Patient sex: M
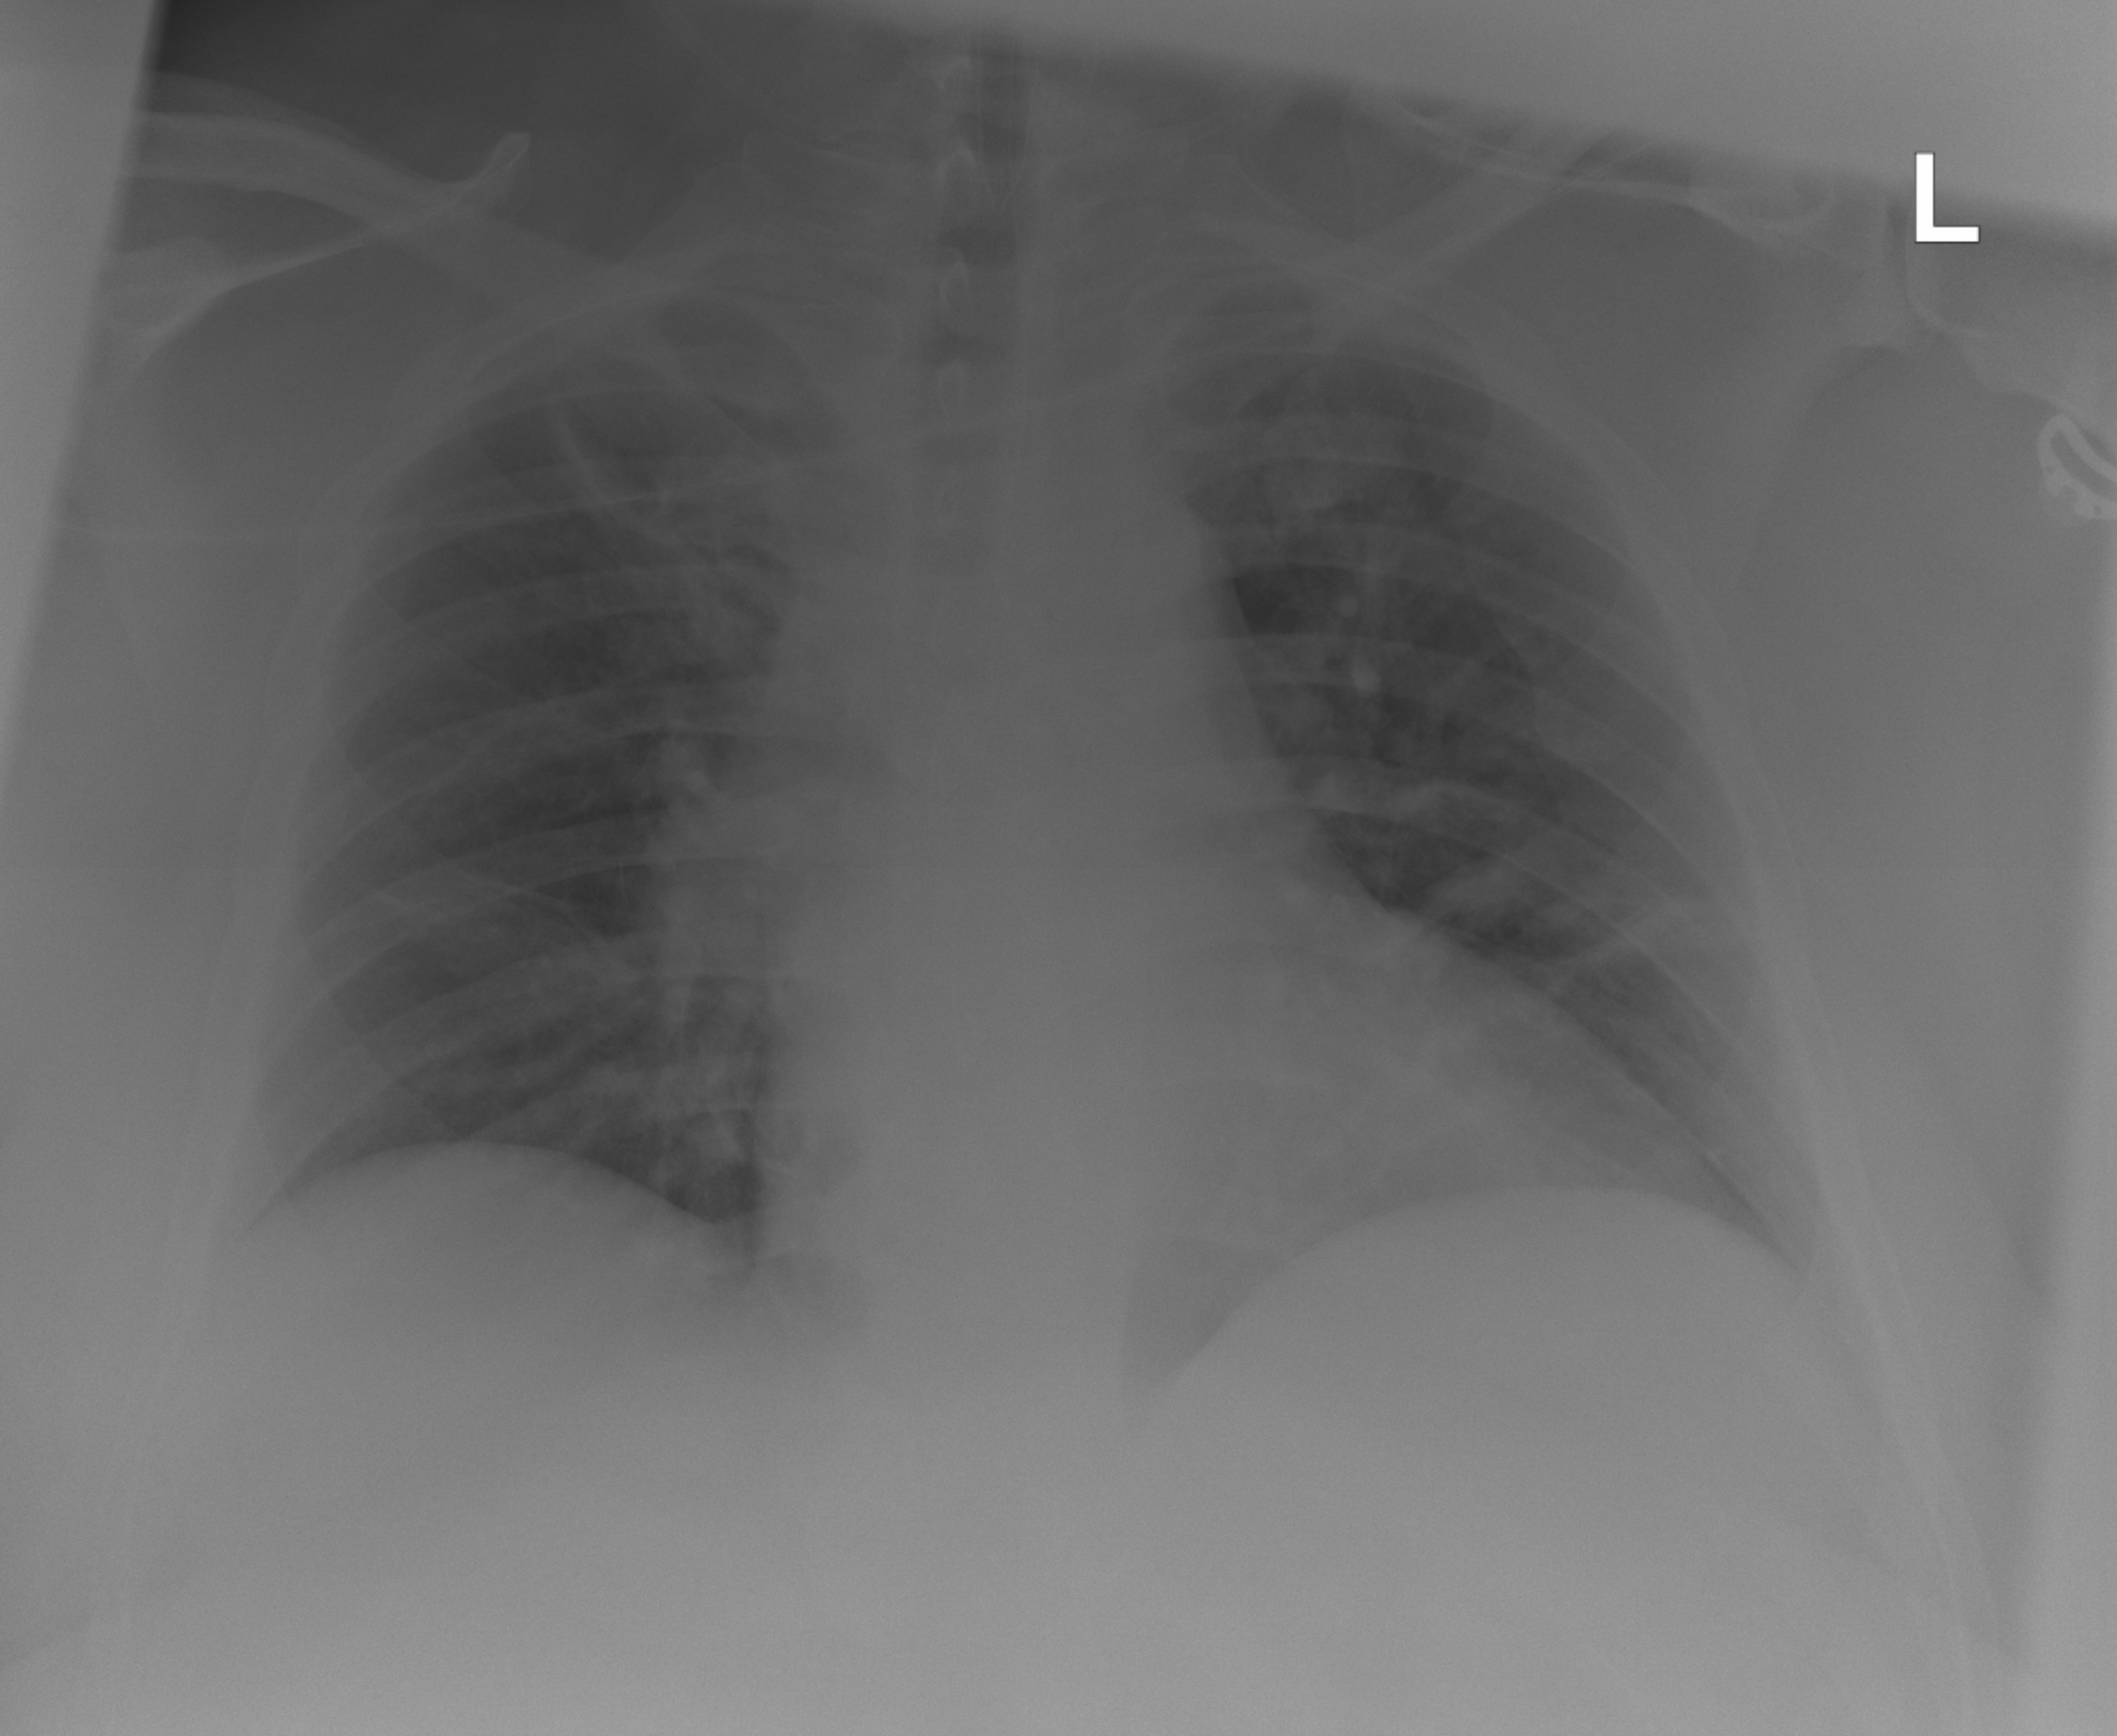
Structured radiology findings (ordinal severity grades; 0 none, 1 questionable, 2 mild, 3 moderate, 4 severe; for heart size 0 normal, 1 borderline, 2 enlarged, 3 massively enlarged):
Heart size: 1
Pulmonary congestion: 0
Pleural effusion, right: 0
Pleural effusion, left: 0
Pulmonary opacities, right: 0
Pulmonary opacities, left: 0
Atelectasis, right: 2
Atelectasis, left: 2